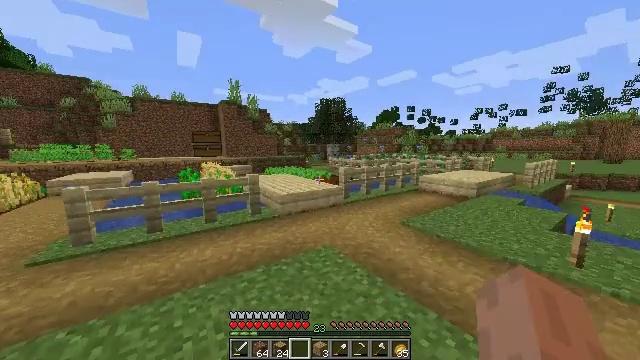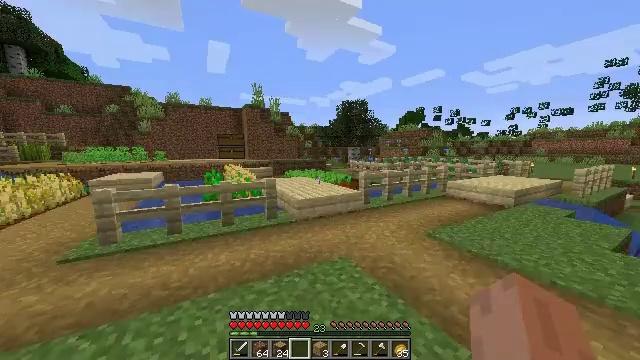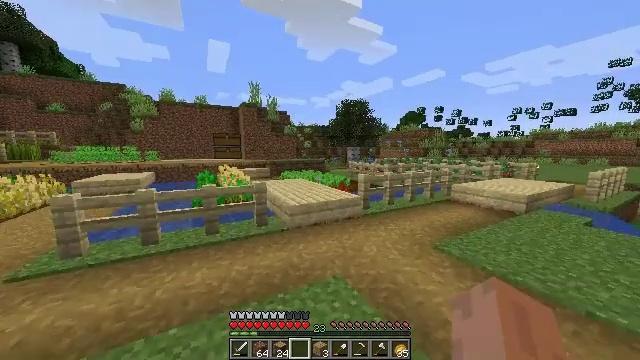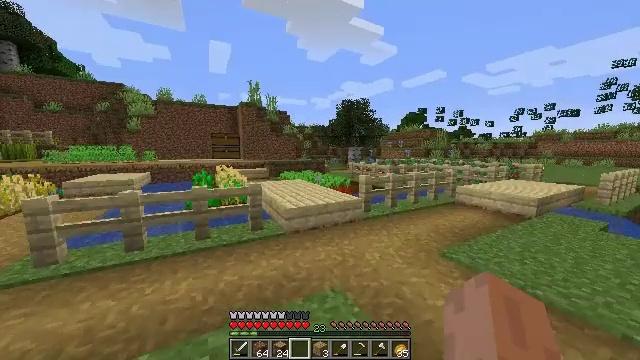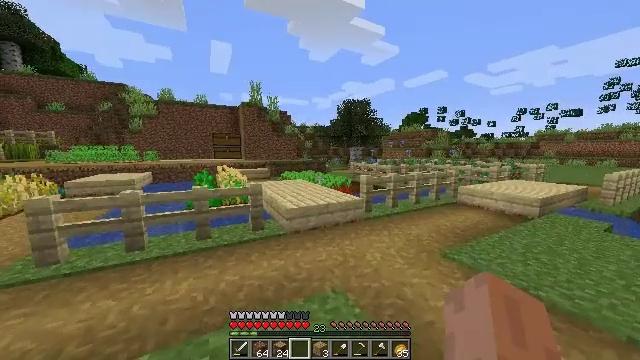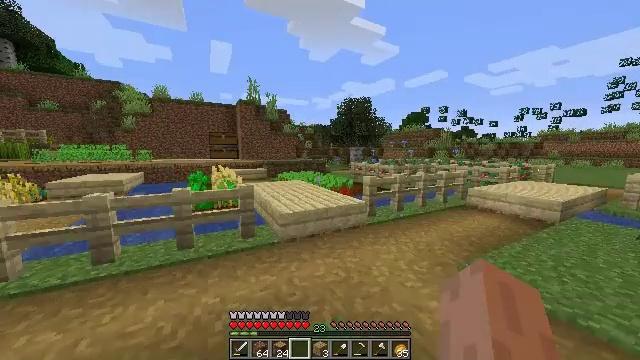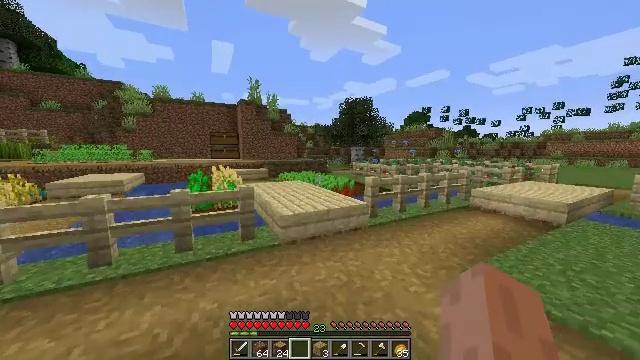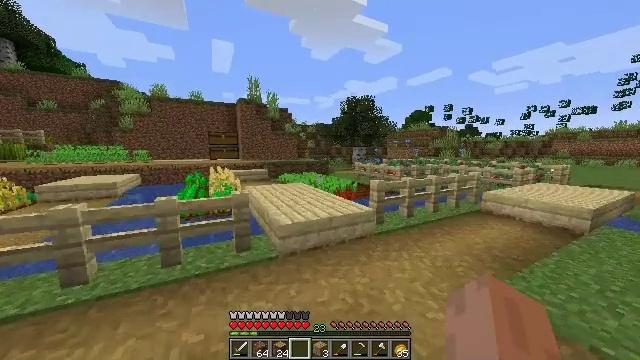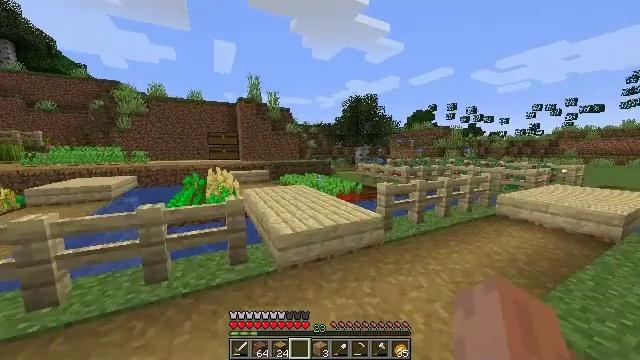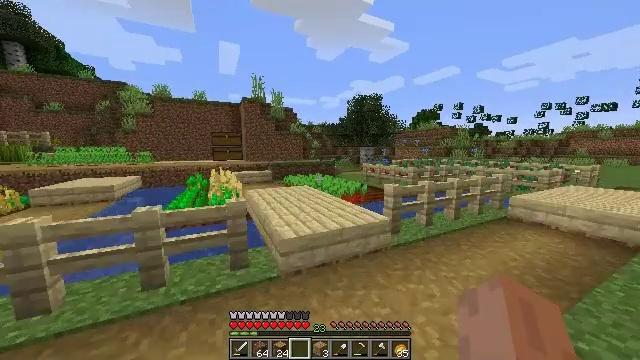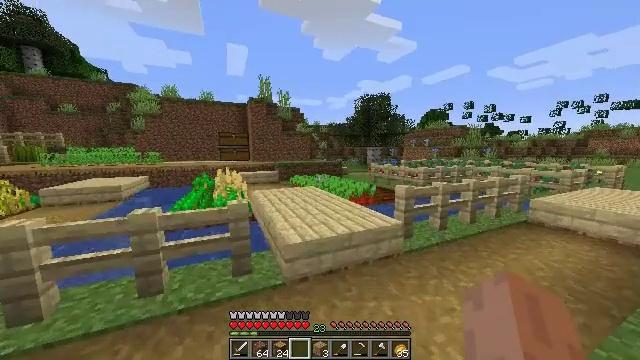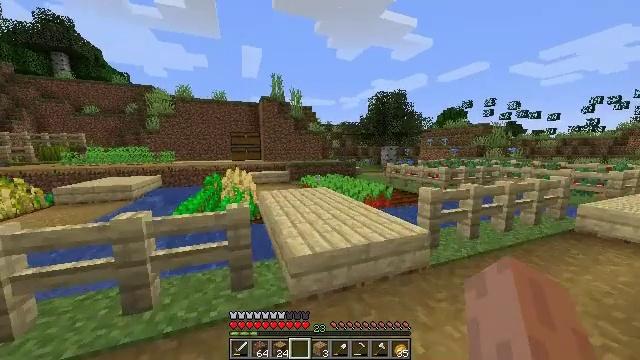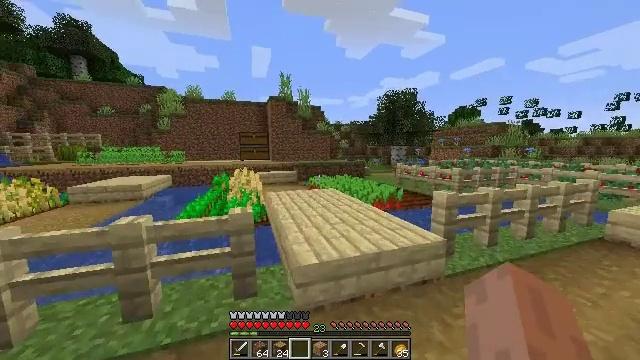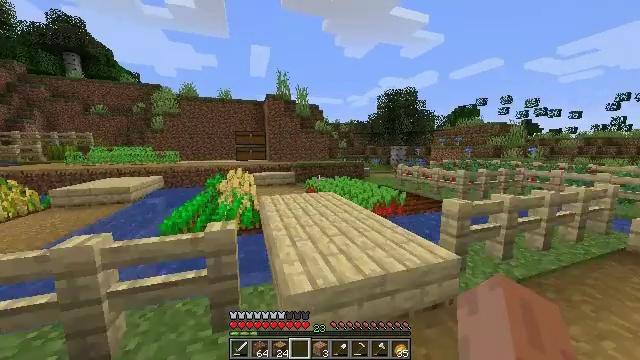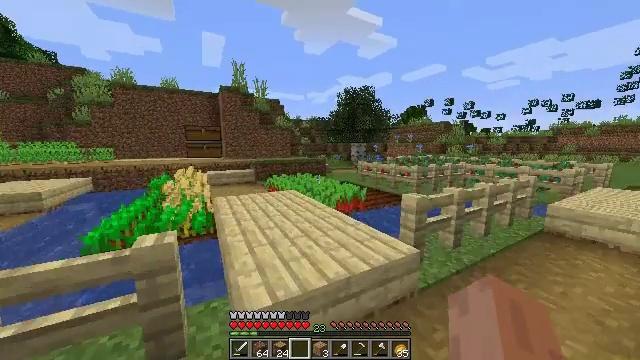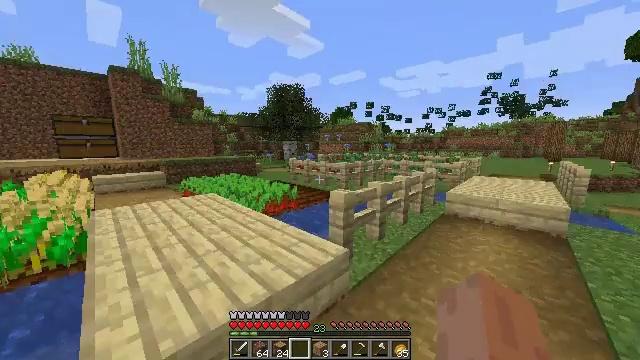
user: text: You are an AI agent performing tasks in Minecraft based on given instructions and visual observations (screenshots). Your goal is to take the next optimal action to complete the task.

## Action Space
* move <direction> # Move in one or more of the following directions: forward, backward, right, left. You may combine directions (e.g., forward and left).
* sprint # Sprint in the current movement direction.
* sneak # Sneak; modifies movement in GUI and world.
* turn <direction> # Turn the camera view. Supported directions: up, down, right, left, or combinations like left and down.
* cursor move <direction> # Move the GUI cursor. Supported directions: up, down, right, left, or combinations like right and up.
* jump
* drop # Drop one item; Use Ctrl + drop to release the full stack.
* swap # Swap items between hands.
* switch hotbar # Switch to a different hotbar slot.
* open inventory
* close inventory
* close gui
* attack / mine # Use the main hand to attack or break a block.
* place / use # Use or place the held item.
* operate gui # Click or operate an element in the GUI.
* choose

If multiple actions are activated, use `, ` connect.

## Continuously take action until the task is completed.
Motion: motion action
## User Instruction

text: Hunt fish.
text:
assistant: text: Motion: move forward, turn left
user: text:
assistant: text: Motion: move forward
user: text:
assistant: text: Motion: move forward
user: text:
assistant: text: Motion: move forward
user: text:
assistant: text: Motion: move forward
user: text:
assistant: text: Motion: move forward
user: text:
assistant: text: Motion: move forward
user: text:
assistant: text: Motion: move forward
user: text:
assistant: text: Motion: move forward, turn left
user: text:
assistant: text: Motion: move forward, turn left
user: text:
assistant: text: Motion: move forward, turn left
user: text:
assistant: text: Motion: move forward, turn left
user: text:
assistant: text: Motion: move forward
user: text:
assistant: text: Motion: move forward and move right, turn right
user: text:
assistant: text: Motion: move forward and move right, turn right
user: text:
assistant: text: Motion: move forward and move right, turn right
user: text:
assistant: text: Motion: move forward and move right, turn right
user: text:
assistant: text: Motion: move forward and move right
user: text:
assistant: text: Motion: move forward and move right
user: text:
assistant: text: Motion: move forward and move right
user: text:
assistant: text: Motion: move forward and move right
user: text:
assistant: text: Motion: move forward and move right
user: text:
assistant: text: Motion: move forward and move right
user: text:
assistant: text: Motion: move forward and move right
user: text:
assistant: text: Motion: move forward and move right
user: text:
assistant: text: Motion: move forward, turn right and down
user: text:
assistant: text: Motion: move forward, turn right
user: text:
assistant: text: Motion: move forward and move right, turn right
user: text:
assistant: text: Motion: move forward and move right
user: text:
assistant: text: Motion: move forward and move right